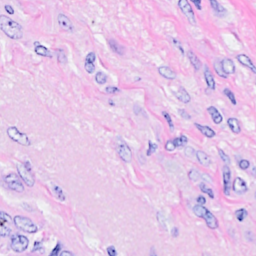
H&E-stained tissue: Breast